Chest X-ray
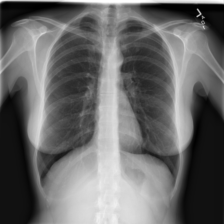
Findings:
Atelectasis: negative
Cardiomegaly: negative
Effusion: negative
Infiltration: negative
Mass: negative
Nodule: negative
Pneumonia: negative
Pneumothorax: negative
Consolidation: negative
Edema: negative
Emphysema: negative
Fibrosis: negative
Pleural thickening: negative
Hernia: negative